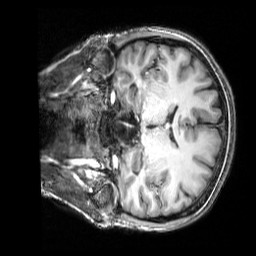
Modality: T1w
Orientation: coronal
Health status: healthy
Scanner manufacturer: siemens
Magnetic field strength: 3 T
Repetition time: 2.53 s
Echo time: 0.00332 s